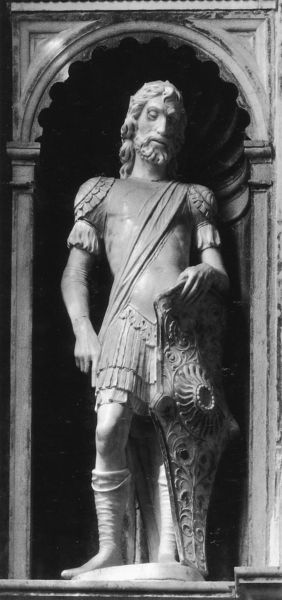
Titel: Grabmal für den Dogen Pietro Mocenigo
Künstler: Pietro Lombardo
Standort: Venedig, S. Giovanni e Paolo (EU - I - Venetien)
Schlagwörter: marmor, bart, hemd, haare, statue, relief, bogen, foto, schild, stiefel, ritter, rüstung, toga, krieger, edelmann, stien, alkoven, nischenfigur, schulterschilde